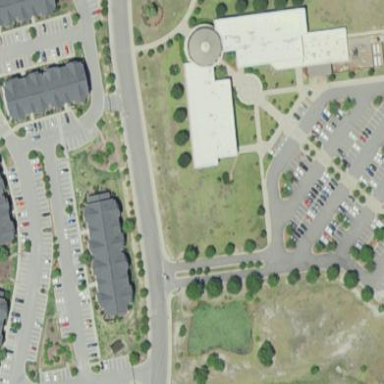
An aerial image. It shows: College building.